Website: walmart
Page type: review-order
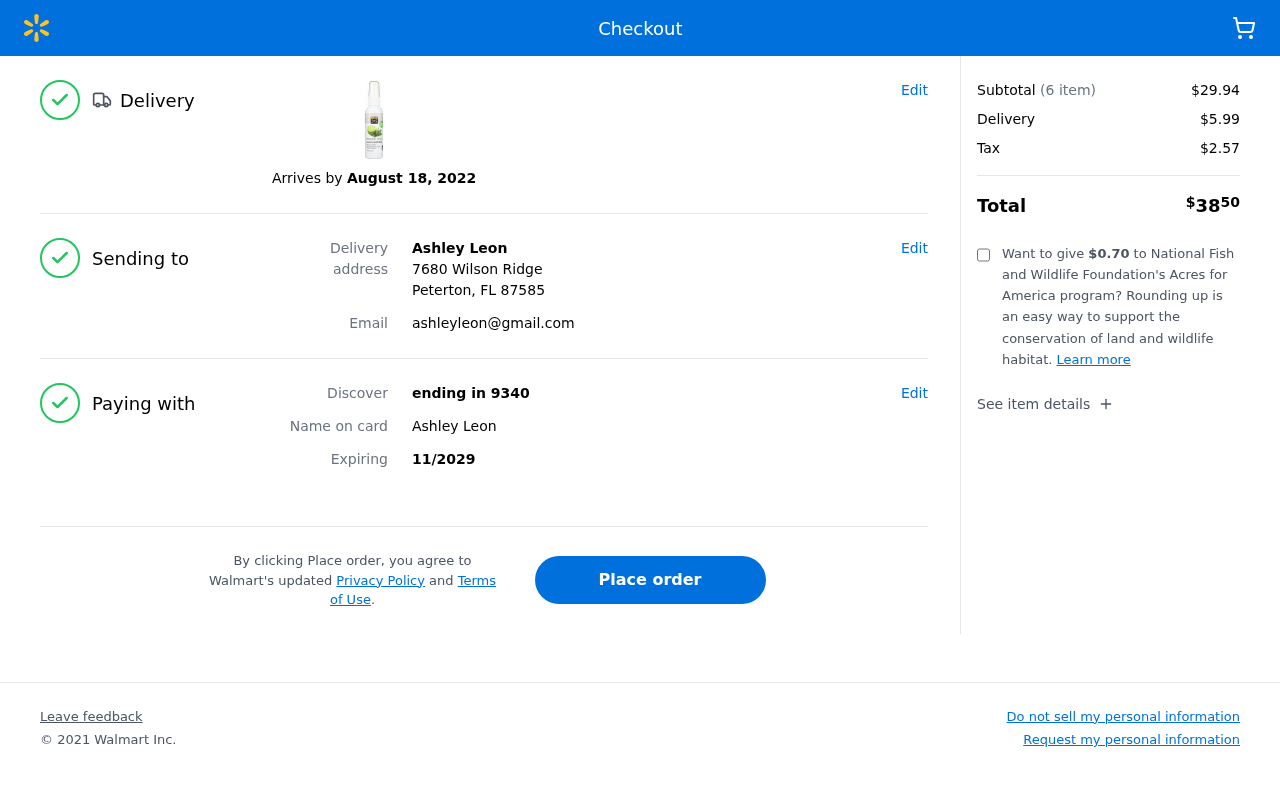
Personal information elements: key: PII_CARD_LAST4
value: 9340
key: PII_CARD_NAME
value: Ashley Leon
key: PII_CARD_TYPE
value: Discover
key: PII_CITY_STATE_ZIP
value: Peterton, FL 87585
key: PII_EMAIL
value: ashleyleon@gmail.com
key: PII_FULLNAME
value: Ashley Leon
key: PII_STREET
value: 7680 Wilson Ridge
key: PII_FIRSTNAME
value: Ashley
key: PII_LASTNAME
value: Leon
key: PII_FULLNAME2
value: Ashley Leon
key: PII_FULLNAME3
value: Ashley Leon
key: PII_FIRSTNAME2
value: Ashley
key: PII_FIRSTNAME3
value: Ashley
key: PII_LASTNAME2
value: Leon
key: PII_LASTNAME3
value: Leon
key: PII_FIRSTNAME_DERIVED
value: Ashley
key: PII_LASTNAME_DERIVED
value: Leon
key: PII_FULLNAME_DERIVED
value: Ashley Leon
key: PII_NAME_FULL_DERIVED
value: Ashley Leon
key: PII_CARD_EXPIRY
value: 11/2029
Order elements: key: ORDER_DELIVERY_DATE
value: August 18, 2022
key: ORDER_NUM_ITEMS
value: (6 item)
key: ORDER_SUBTOTAL
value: $29.94
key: ORDER_SHIPPING_COST
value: $5.99
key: ORDER_TAX
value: $2.57
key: ORDER_TOTAL
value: $3850
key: ORDER_DONATION
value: $0.70